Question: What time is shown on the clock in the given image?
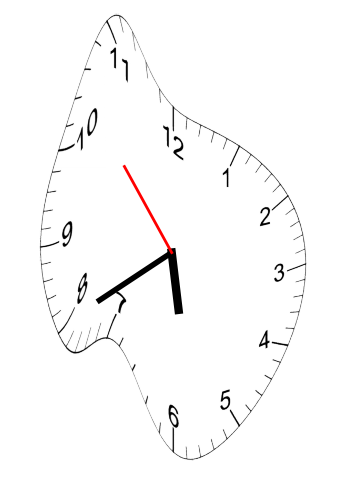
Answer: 05:39:53